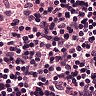
Metastatic tissue present: no